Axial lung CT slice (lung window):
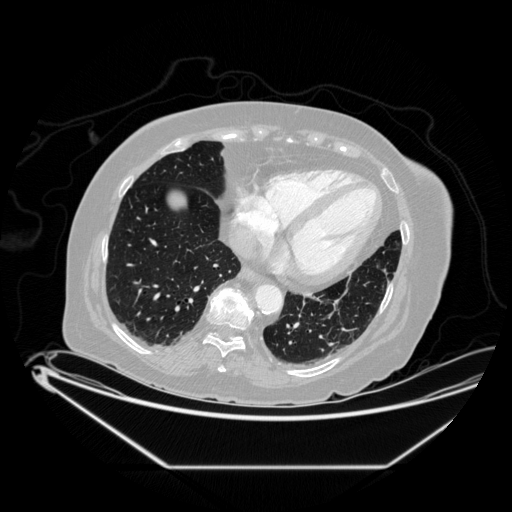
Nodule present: no